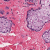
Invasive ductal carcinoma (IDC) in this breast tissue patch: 0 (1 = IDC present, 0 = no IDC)